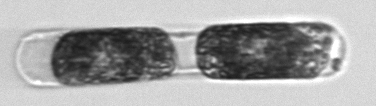
Label: Hemiaulus